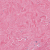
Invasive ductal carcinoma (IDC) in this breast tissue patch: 1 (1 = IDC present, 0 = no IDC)